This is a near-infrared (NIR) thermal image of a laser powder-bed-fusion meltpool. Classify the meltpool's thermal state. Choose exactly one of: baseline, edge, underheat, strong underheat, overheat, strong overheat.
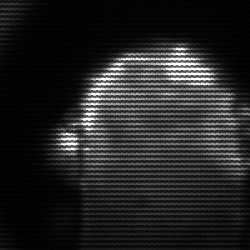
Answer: baseline